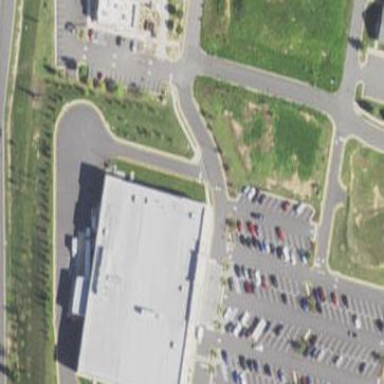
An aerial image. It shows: Building that houses supermarket.